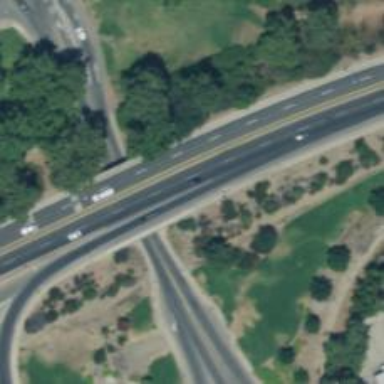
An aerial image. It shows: Bridge with asphalt surface. It is part of the trunk link highway.